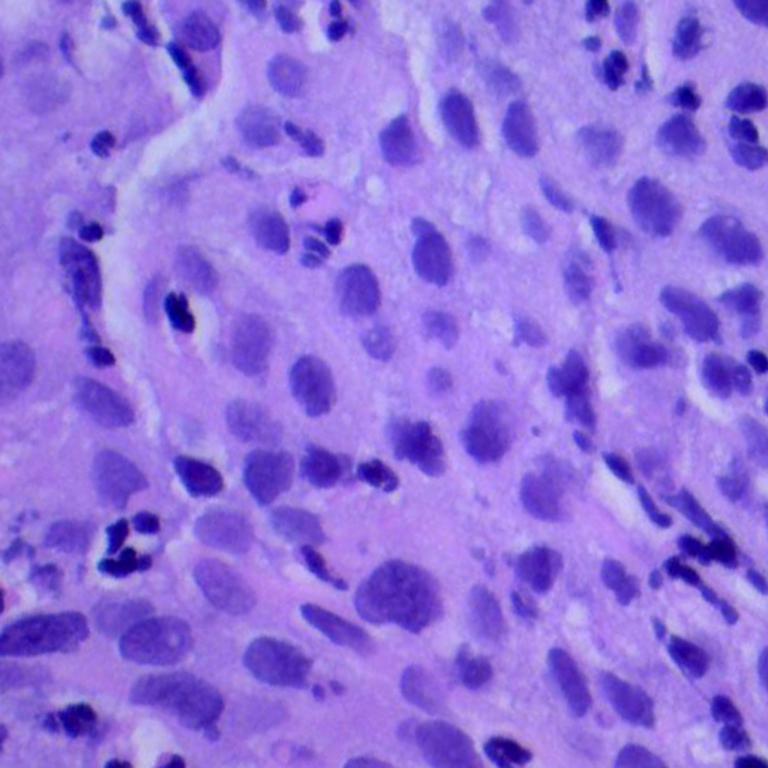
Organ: lung
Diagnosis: squamous carcinomas